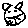
Label: cat